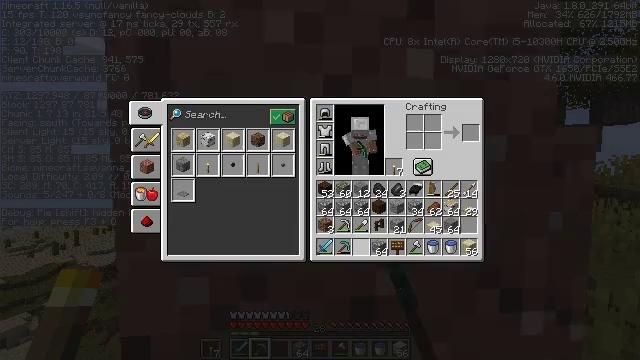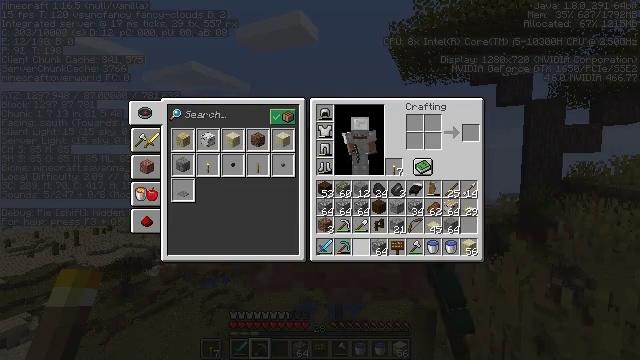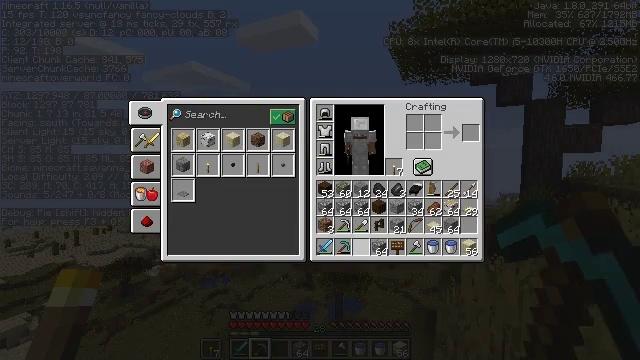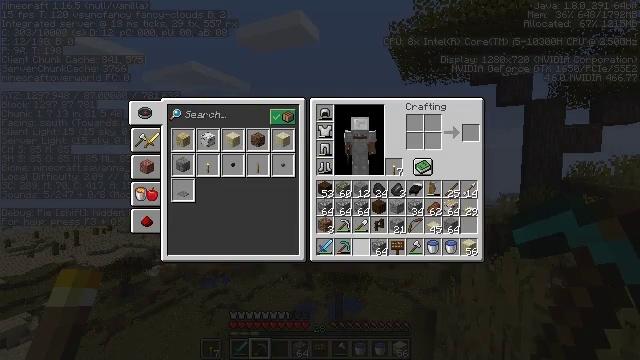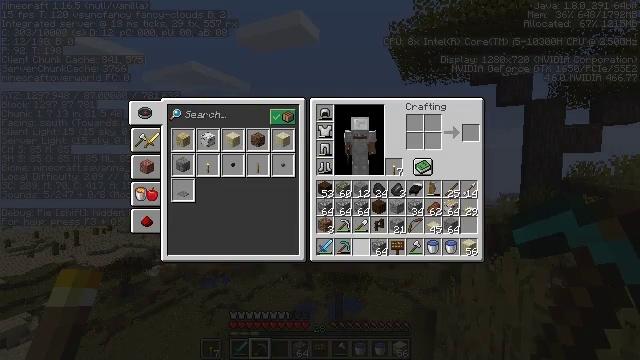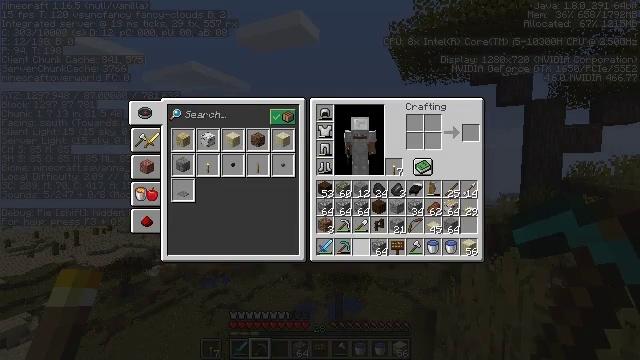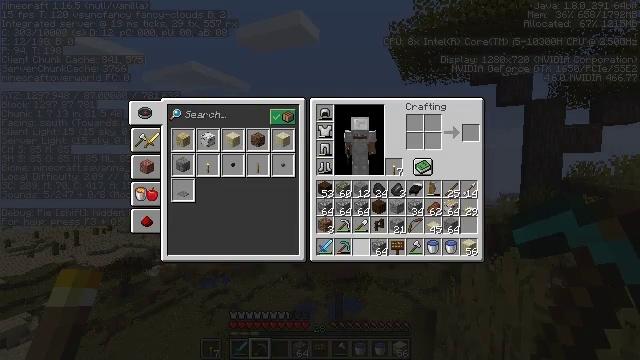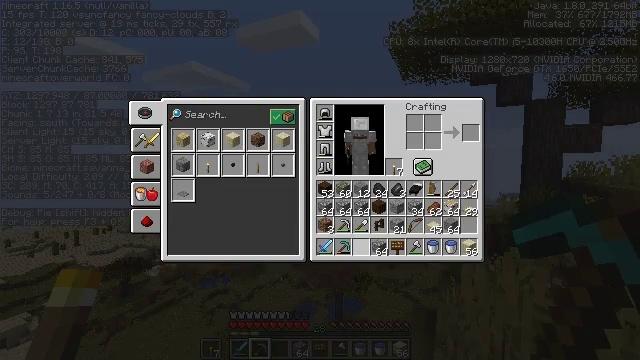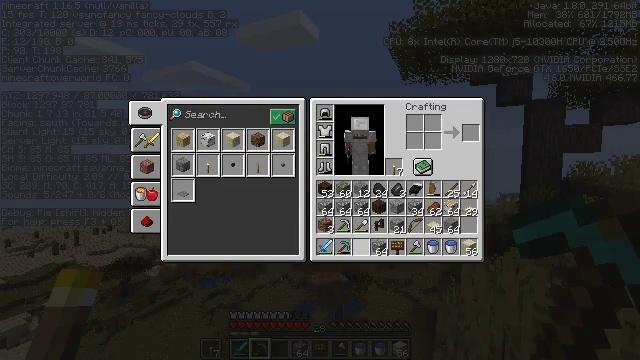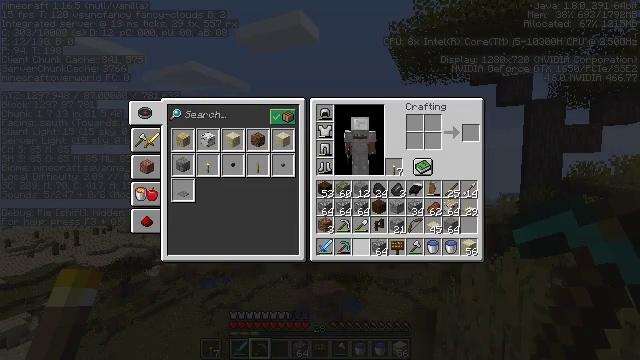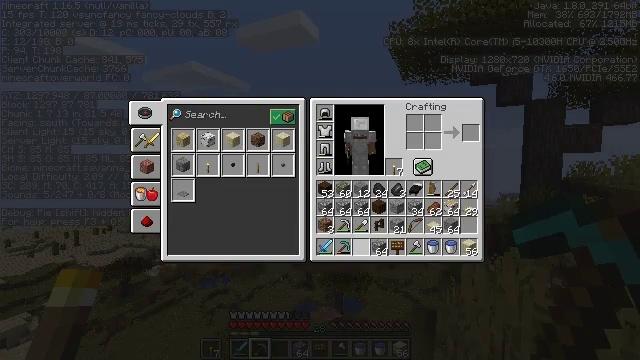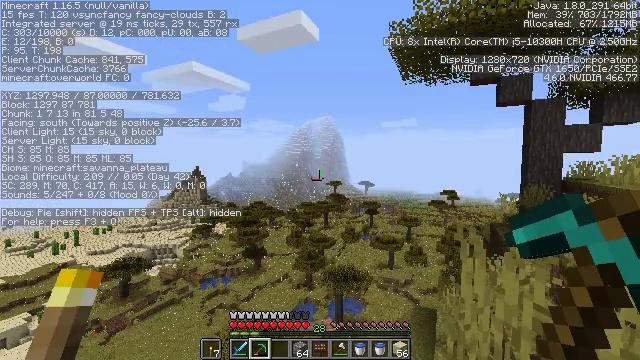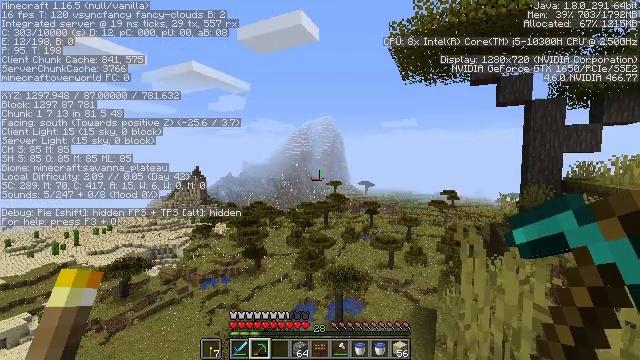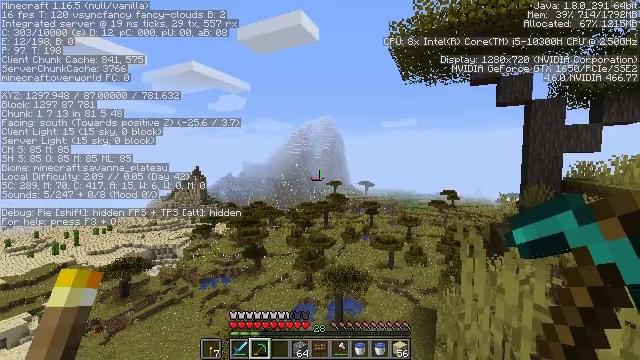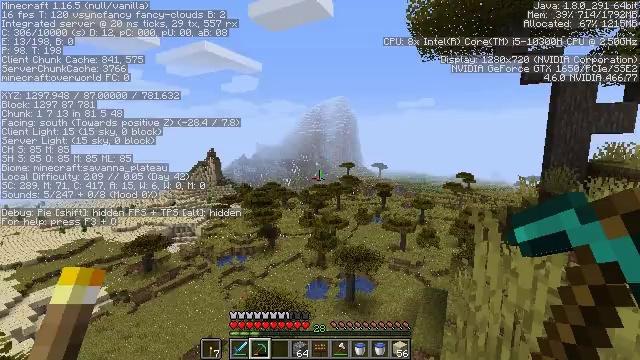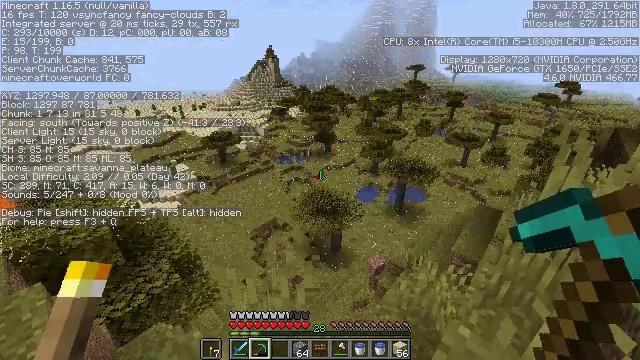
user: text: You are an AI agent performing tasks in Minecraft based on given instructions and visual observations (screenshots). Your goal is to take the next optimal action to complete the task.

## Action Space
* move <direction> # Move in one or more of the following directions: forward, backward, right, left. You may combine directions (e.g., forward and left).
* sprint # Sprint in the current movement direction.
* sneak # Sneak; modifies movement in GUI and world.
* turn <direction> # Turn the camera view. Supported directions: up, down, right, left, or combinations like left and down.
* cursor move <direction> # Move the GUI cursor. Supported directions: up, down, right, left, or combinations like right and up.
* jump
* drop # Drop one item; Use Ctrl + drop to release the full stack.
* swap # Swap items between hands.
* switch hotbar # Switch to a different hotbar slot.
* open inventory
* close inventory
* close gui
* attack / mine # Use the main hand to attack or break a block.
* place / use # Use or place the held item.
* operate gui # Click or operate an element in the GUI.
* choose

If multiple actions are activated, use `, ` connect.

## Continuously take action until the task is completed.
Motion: motion action
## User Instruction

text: Get granite from underground.
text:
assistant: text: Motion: no_op
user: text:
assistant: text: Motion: no_op
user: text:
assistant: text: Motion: no_op
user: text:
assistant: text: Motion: no_op
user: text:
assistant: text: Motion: no_op
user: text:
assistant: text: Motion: no_op
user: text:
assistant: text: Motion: no_op
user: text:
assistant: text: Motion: no_op
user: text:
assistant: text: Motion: no_op
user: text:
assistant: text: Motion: no_op
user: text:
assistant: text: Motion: no_op
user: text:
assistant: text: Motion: no_op
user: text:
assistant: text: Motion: no_op
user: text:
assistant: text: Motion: turn left and down
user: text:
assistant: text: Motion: turn left and down
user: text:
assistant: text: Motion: turn left and down
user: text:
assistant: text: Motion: turn left and down
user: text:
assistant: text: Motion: move back, turn left and down
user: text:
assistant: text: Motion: move back, turn left and down
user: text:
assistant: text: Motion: move back, turn left and down
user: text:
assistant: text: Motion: move back, turn left
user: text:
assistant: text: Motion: move back, turn left
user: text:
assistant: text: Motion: turn left
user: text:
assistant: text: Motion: no_op
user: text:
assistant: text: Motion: no_op
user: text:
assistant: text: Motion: no_op
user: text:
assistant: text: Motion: no_op
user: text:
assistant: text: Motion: attack / mine
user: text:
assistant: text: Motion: attack / mine
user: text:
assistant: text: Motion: attack / mine